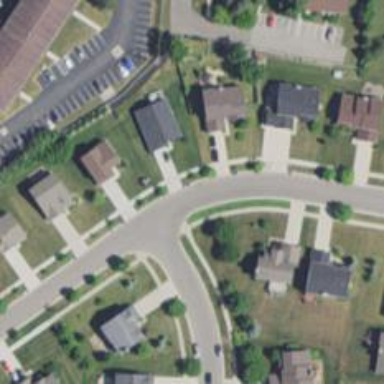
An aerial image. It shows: Residential road with asphalt surface and separate sidewalk.